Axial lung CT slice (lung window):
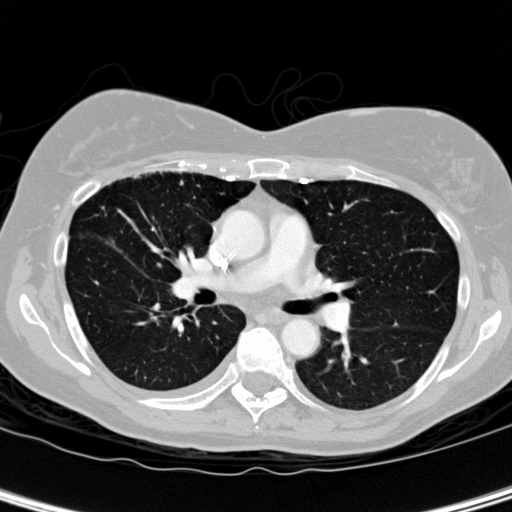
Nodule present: no